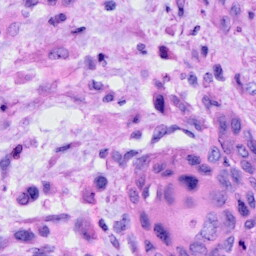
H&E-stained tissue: Cervix